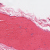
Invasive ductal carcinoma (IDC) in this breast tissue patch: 0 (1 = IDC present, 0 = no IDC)